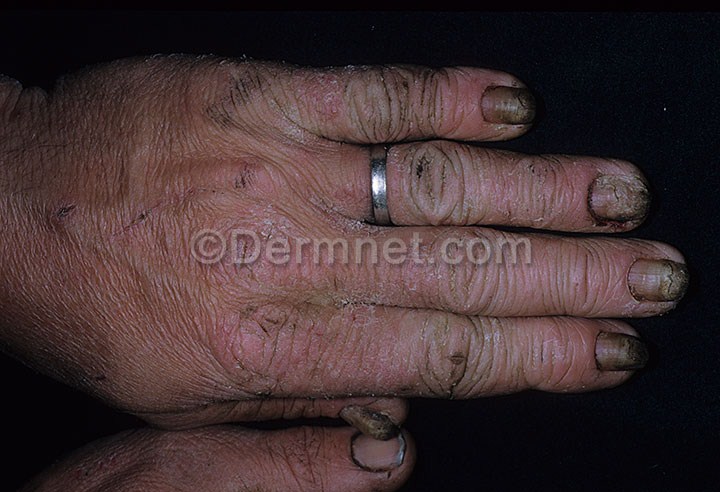
Disease: Tinea Ringworm Candidiasis and other Fungal Infections